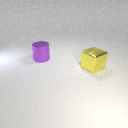
large purple metal cylinder to the left of large yellow metal cube